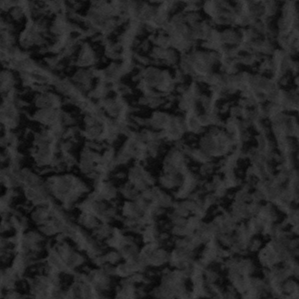
Label: frost